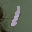
Label: 1